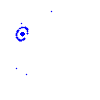
Particle: kaon